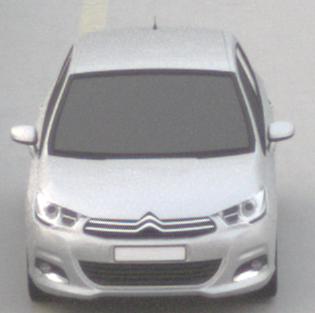
Make: Citroen
Model: C4 VTi 95
Detailed model: C4 (II)
Model produced from: 2012/08
Model produced until: 2013/06
Doors: 5
Color: white
Road condition: dry road
Daytime: sunrise or sunset
Contrast: low contrast